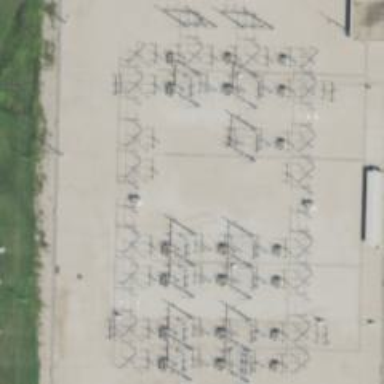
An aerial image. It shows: Switch for power supply.